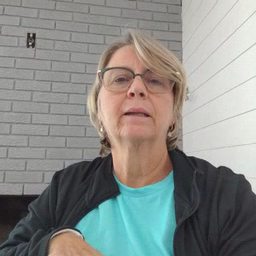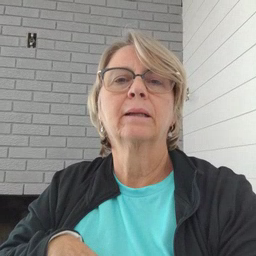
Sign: bee